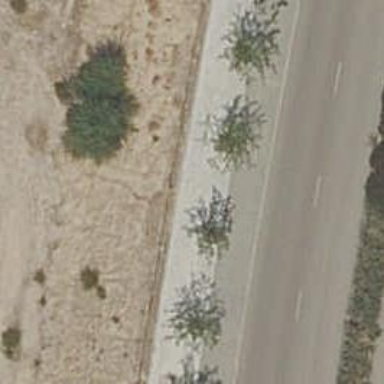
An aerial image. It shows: Row of trees in natural setting.